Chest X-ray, AP view. Patient: 87 years old, sex M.
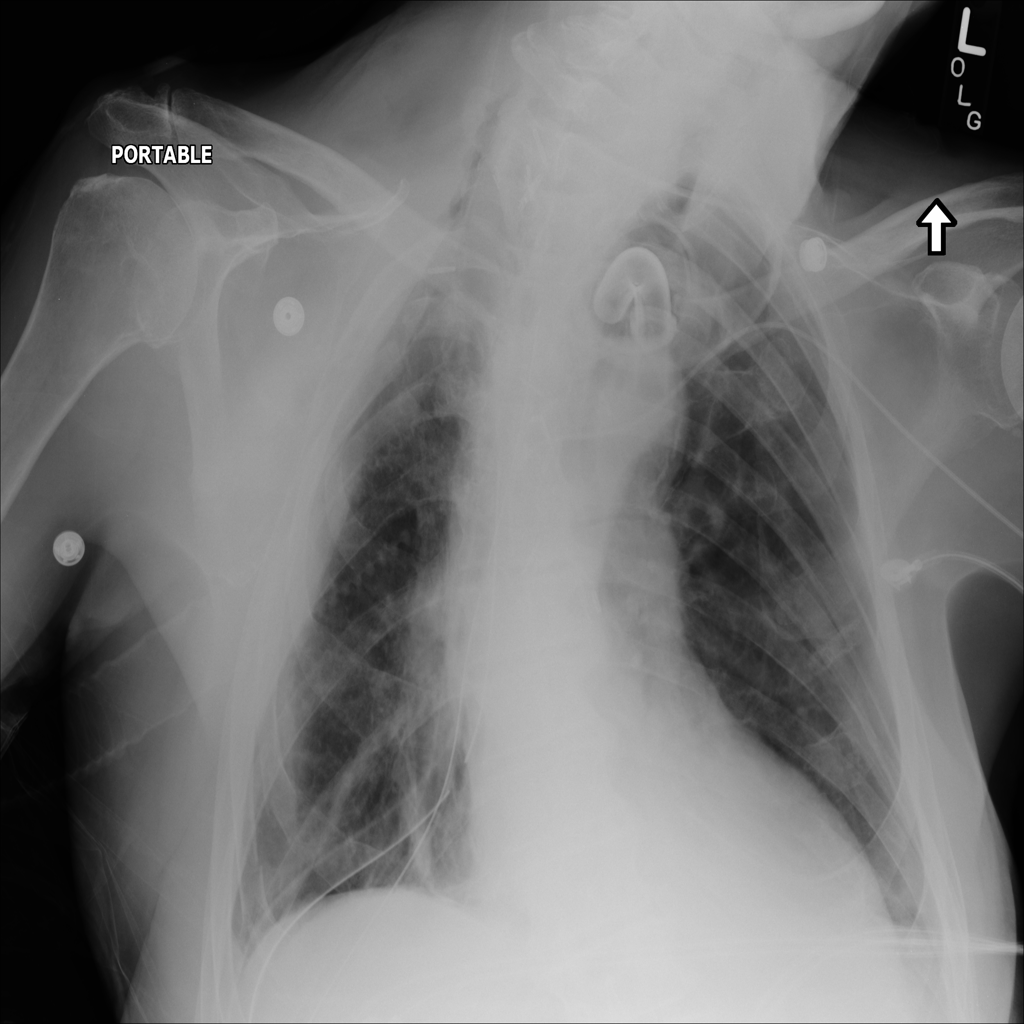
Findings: No Finding